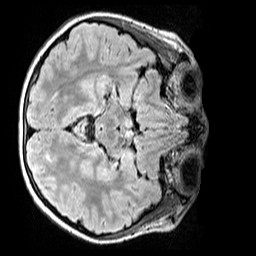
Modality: FLAIR
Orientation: axial
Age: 9
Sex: male
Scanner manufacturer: siemens
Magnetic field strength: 3 T
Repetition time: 5 s
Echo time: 0.388 s